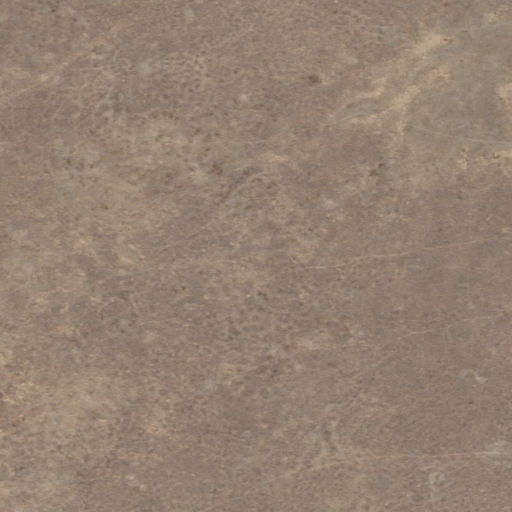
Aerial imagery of plain(s) in Arizona named Ash Flat containing only grassland